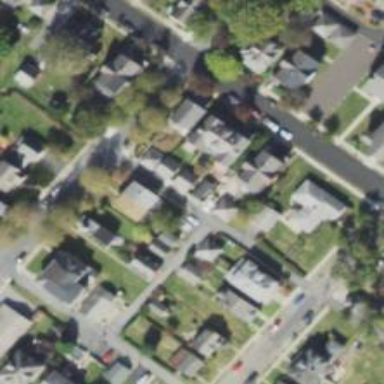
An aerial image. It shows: Alley classified as service road.